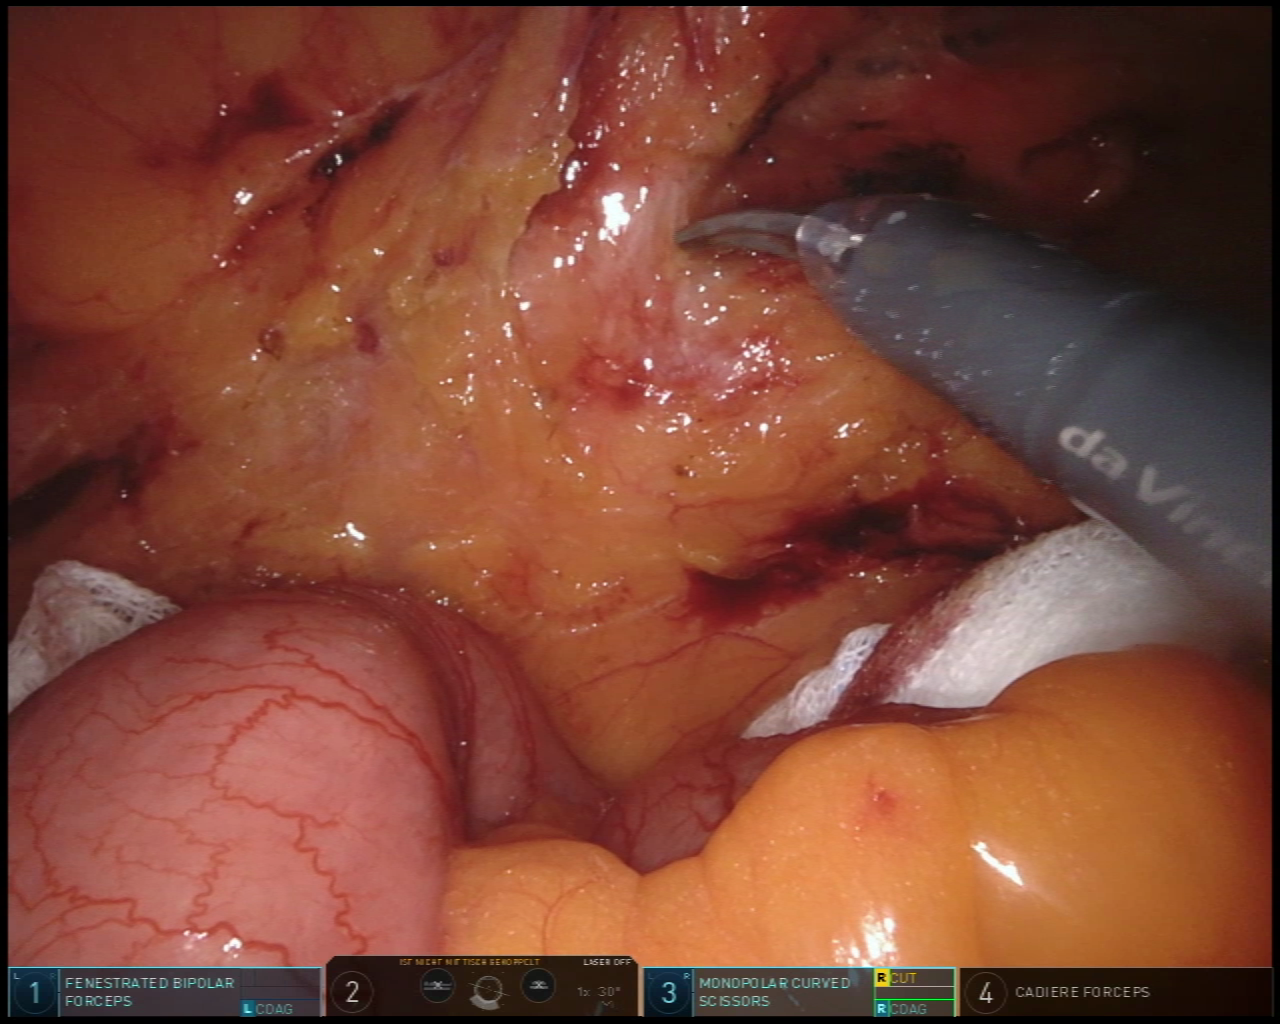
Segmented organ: inferior_mesenteric_artery
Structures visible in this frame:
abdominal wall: no
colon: no
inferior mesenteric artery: yes
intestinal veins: no
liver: no
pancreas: no
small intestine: yes
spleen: no
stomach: no
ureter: no
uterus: no
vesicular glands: no